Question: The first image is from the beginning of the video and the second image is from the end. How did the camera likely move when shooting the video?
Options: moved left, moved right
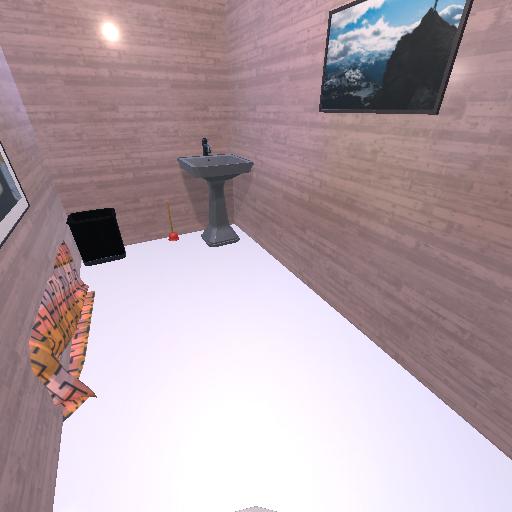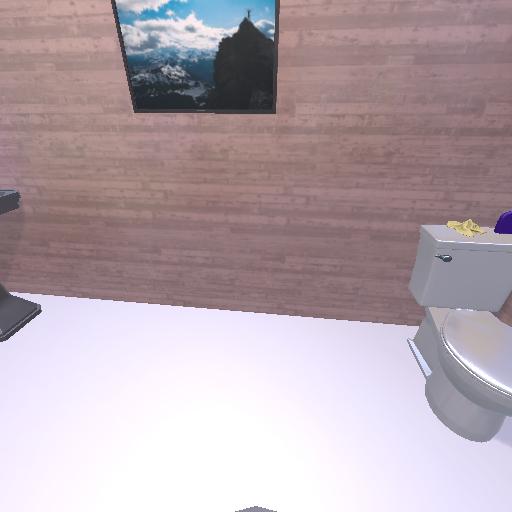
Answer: moved left